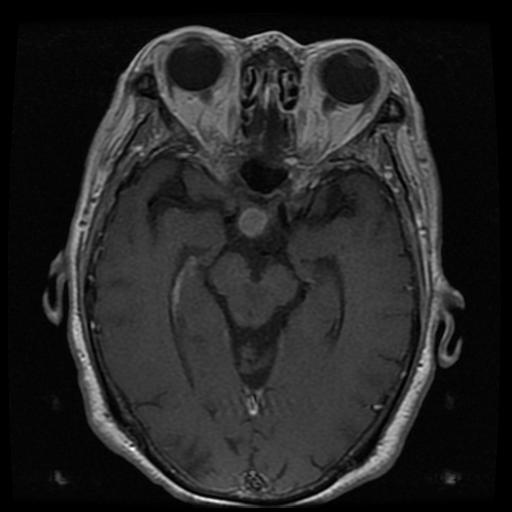
Label: pituitary